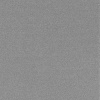
Atmospheric dust classification: dusty